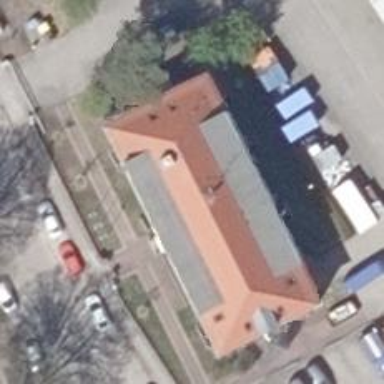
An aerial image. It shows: Emergency service facility.